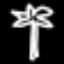
Label: palm tree